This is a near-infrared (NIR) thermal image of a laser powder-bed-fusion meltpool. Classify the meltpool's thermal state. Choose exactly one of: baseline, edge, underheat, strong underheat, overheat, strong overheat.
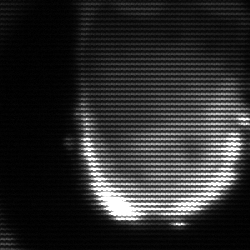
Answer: baseline